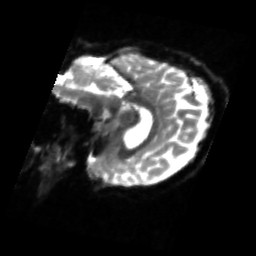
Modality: sbref
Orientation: sagittal
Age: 53
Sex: female
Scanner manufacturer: siemens
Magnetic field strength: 3 T
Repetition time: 4.71 s
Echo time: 0.0906 s